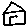
Label: house